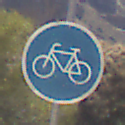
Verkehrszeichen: Radweg
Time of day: Midday
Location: Outdoor (Nature)
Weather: Clear
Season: NotSpecified
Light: Natural